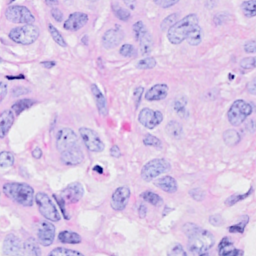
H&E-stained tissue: Breast